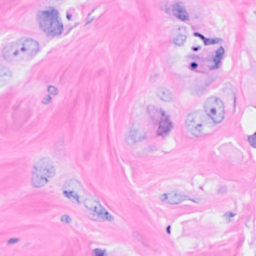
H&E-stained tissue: Breast